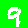
Digit: 9